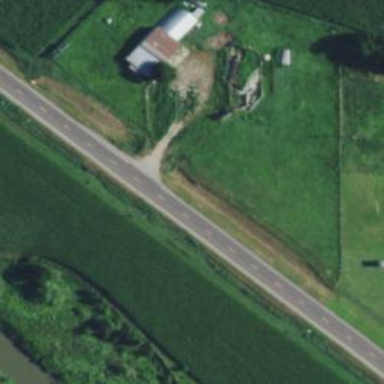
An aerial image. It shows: Driveway leading to service road.